Field crop: tomato
Growth stage: 2
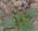
Species: solanum